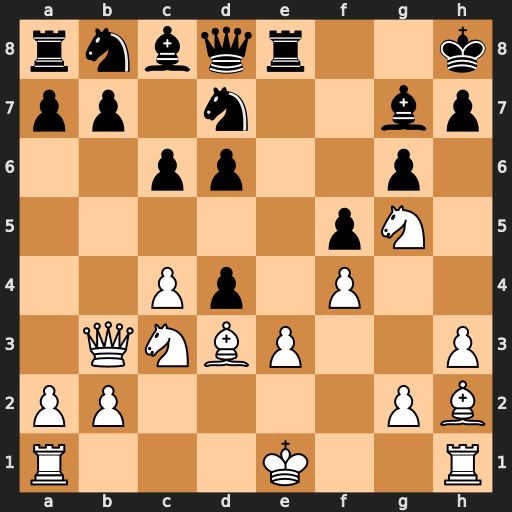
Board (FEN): rnbqr2k/pp1n2bp/2pp2p1/5pN1/2Pp1P2/1QNBP2P/PP4PB/R3K2R
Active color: w
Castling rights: KQ
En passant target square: -
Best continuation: Nf7+ Kg8 Nxd8